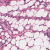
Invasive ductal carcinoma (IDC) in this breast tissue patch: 1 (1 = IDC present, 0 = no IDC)